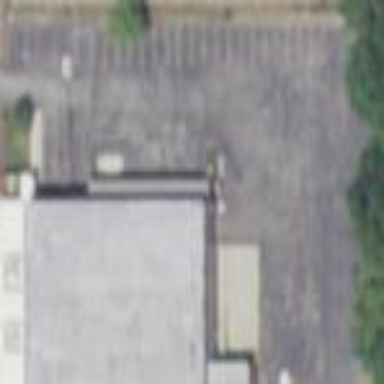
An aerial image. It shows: Parking area with asphalt surface.